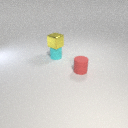
small cyan rubber cylinder to the left of small red rubber cylinder